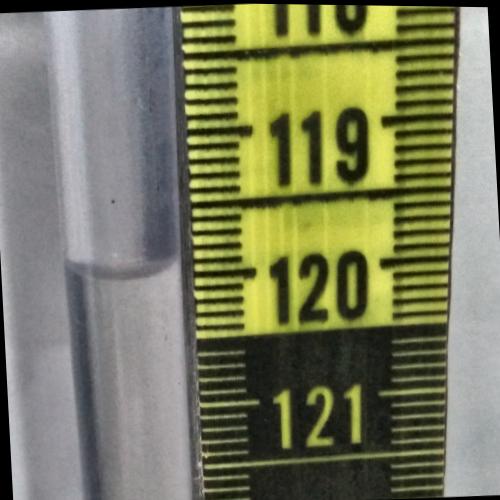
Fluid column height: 120.0 cm